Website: apple
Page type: billing-address
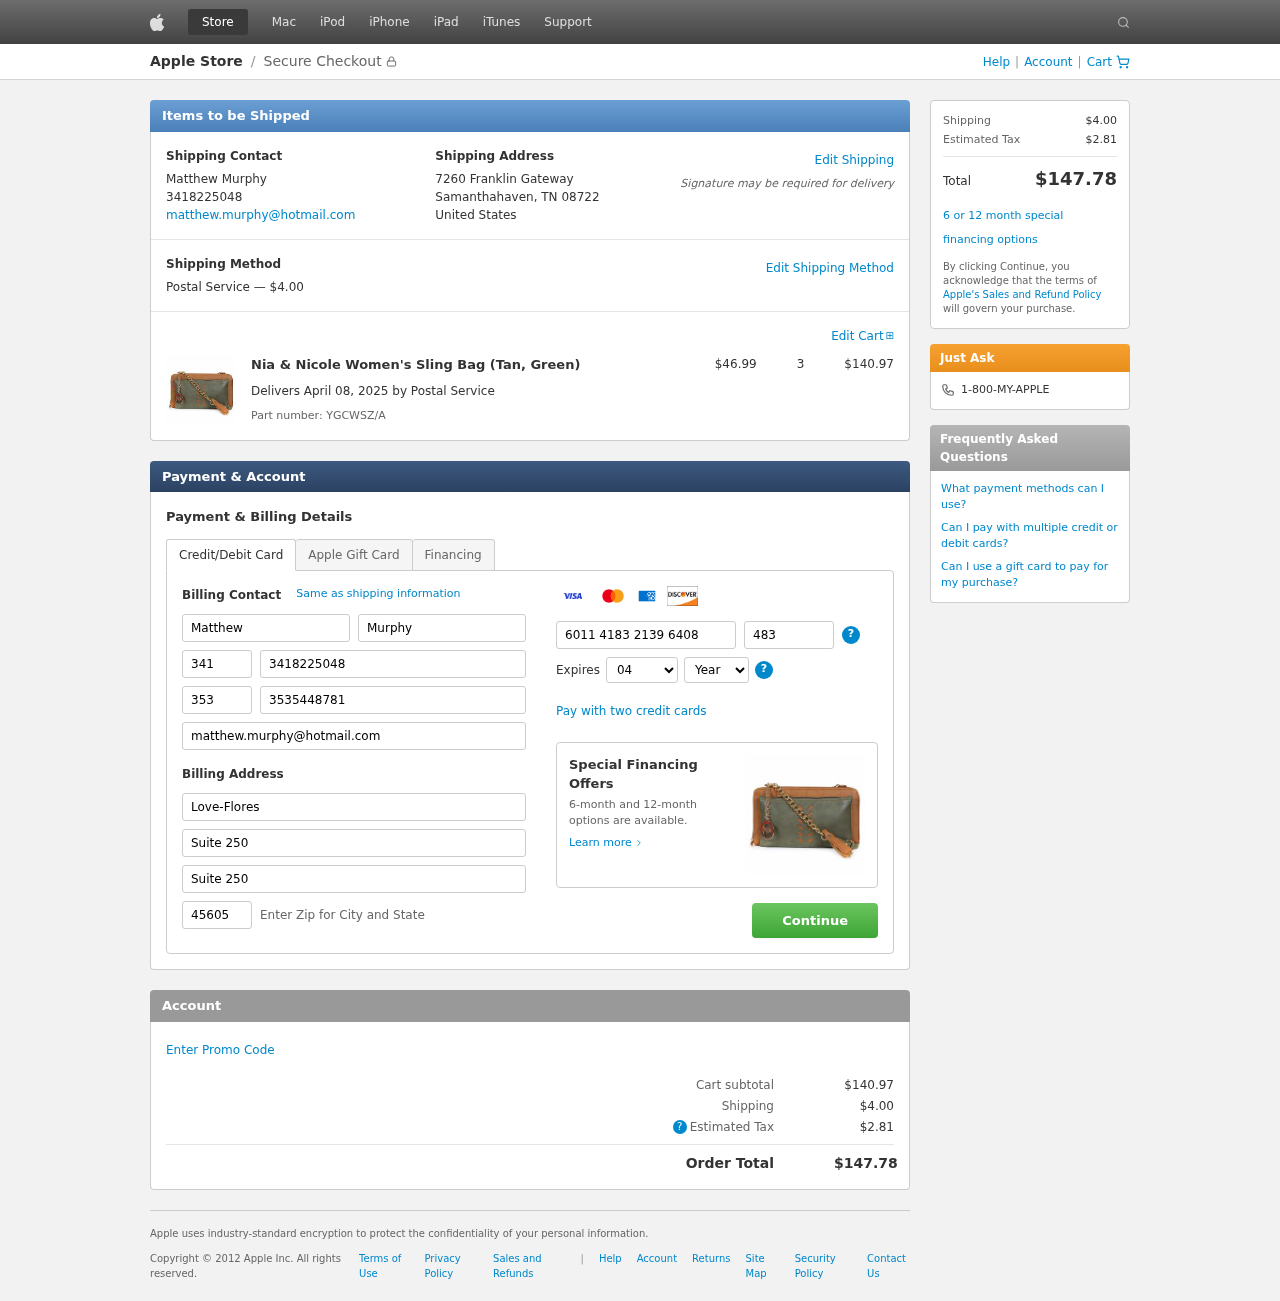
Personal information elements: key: PII_CARD_CVV
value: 483
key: PII_CARD_EXPIRY_MONTH
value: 04
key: PII_CARD_EXPIRY_YEAR
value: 30
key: PII_CARD_NUMBER
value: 6011 4183 2139 6408
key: PII_CITY_STATE_ZIP
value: Samanthahaven, TN 08722
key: PII_COMPANY
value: Love-Flores
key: PII_COUNTRY
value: United States
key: PII_EMAIL
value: matthew.murphy@hotmail.com
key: PII_FIRSTNAME
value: Matthew
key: PII_FULLNAME
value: Matthew Murphy
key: PII_LASTNAME
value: Murphy
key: PII_PHONE
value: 3418225048
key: PII_PHONE_ALT
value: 3535448781
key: PII_PHONE_ALT_AREA
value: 353
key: PII_PHONE_AREA
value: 341
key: PII_POSTCODE2
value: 45605
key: PII_STREET
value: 7260 Franklin Gateway
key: PII_STREET2
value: Suite 250
Product elements: key: PRODUCT1_NAME
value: Nia & Nicole Women's Sling Bag (Tan, Green)
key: PRODUCT1_PRICE
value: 46.99
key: PRODUCT1_QUANTITY
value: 3
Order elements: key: ORDER_SHIPPING_COST
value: $4.00
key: ORDER_SUBTOTAL
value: $140.97
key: ORDER_DELIVERY_DATE
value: April 08, 2025
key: ORDER_PART_NUMBER
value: YGCWSZ/A
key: ORDER_TAX
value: $2.81
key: ORDER_TOTAL
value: $147.78